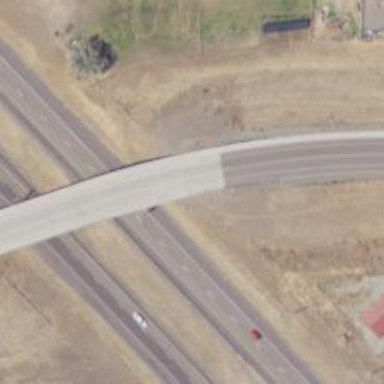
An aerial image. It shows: Tertiary road passing over bridge.